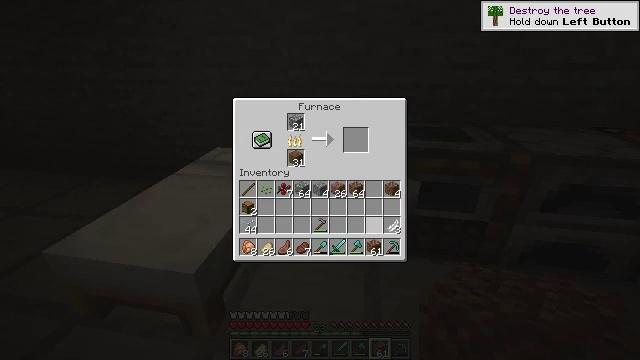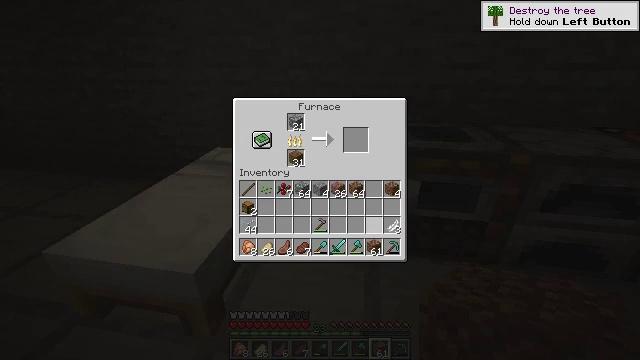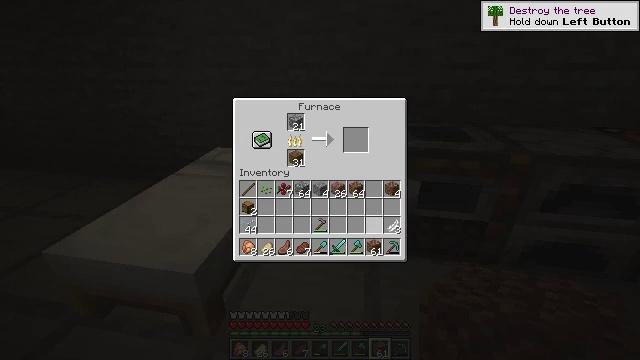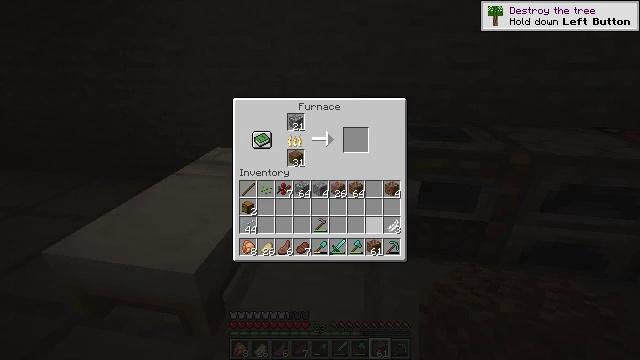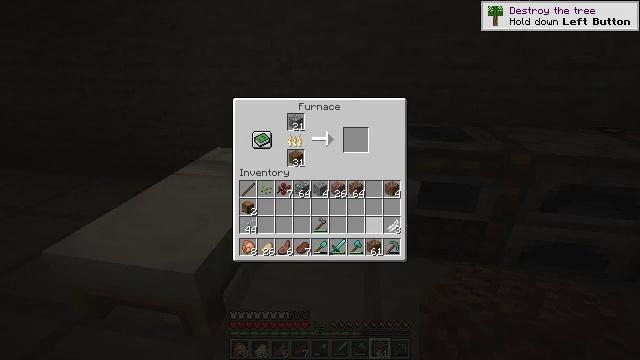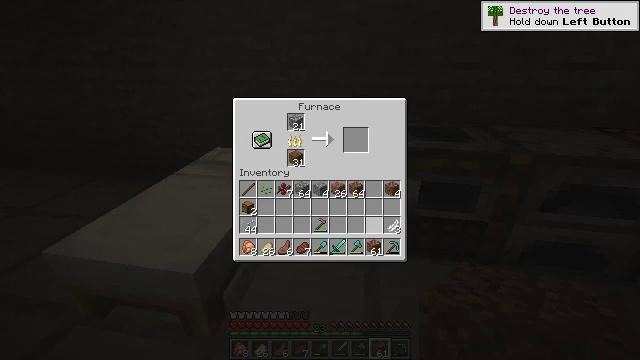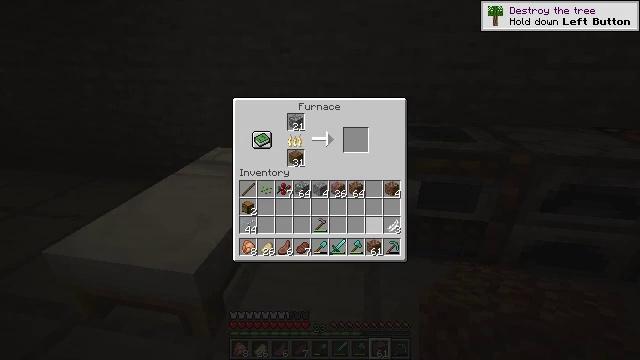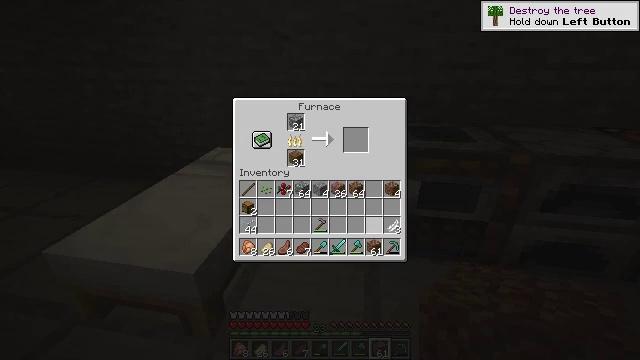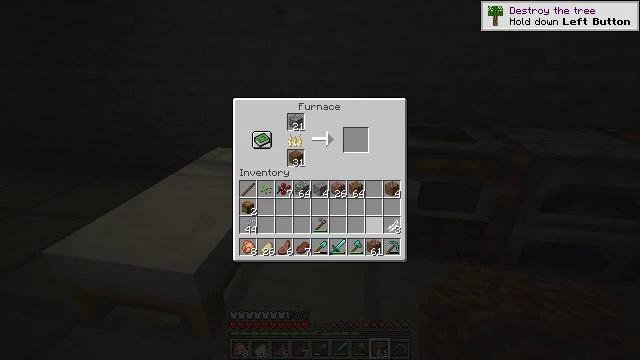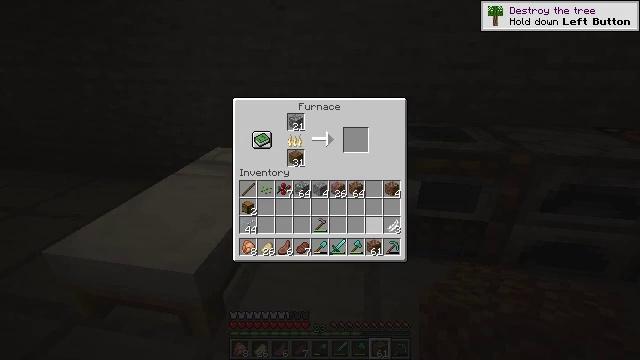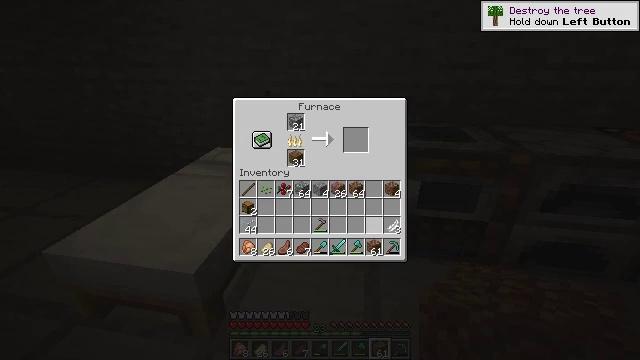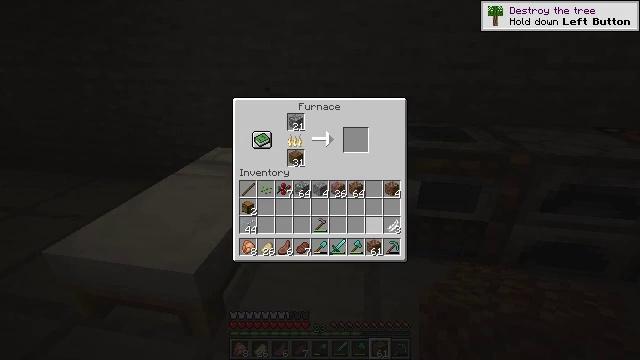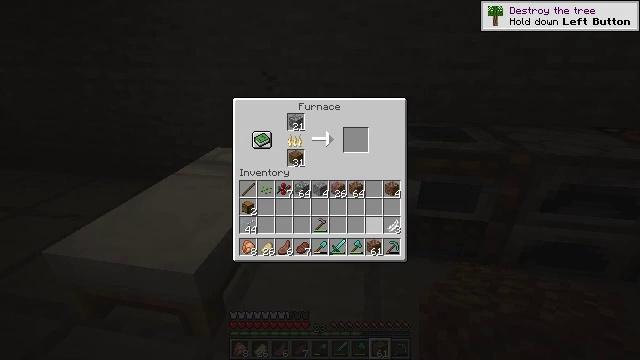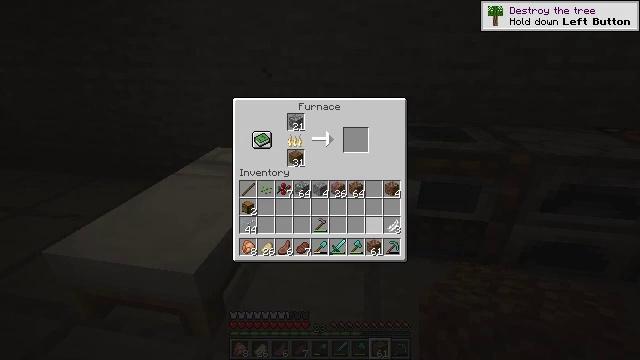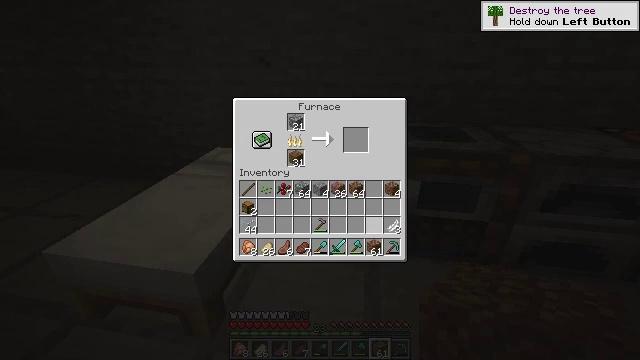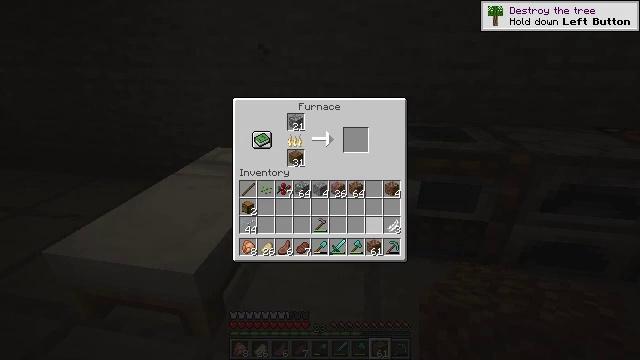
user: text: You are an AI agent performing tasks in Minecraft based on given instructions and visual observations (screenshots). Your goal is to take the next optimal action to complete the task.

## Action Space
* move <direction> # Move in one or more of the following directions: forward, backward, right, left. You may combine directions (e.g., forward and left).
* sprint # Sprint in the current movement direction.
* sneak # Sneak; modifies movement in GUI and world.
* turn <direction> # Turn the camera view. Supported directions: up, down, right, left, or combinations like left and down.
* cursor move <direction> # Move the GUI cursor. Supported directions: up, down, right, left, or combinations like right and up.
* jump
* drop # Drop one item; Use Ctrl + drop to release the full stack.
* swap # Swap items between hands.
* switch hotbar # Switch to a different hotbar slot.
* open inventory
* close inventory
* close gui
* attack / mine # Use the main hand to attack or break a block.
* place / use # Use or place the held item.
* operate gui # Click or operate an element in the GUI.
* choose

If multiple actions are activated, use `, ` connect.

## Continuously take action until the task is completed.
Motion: motion action
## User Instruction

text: Mine the sweet berry bush.
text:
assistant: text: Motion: no_op
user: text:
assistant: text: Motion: no_op
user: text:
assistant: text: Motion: no_op
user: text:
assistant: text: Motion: no_op
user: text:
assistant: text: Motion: no_op
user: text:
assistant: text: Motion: no_op
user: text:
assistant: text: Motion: no_op
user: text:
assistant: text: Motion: no_op
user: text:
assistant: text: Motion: no_op
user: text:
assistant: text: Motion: no_op
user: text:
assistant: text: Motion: no_op
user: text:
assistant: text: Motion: no_op
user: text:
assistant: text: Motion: no_op
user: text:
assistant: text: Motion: no_op
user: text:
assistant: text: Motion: no_op
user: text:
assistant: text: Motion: no_op
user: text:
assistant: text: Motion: no_op
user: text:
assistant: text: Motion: no_op
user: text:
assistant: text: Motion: no_op
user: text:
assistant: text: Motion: no_op
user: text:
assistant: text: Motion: no_op
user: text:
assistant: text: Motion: no_op
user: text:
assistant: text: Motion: no_op
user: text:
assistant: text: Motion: no_op
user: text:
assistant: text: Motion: no_op
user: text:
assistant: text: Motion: no_op
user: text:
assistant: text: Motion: no_op
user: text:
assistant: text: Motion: no_op
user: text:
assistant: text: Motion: no_op
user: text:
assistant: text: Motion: no_op